Question: I am fairly new to ember.js and client side development in general.
My current setup looks sth like this:

This is NOT using a library like socket.io or so. (Protocol example below)
So in general, this is what i want to achieve. I have already written an Object which will return a Promise on requests. Since i need the login step in the beginning I wanted to create the object somewhere, and on creating, log in automatically.
Now my questions:
- - -
Sample Login request:
Request:
'''
{
"type": "request",
"subtype": "apilogin",
"id": 1234,
"data": {
"username": "<string|null>",
"password": "<string|null>",
"token": "<string|null>"
}
}
'''
Answer:
'''
{
"type": "answer",
"subtype": "apilogin",
"id": 1234,
"error": 0,
"errormessage": "",
"data": {
"token": "<string>"
}
}
'''
The token is just another way to login which is valid up to 15 minutes after the socket closes. (To reconnect after network errors or similar).
Since i have never really done something like this I'm kinda having problems as where to put stuff in the framework and how to access them.
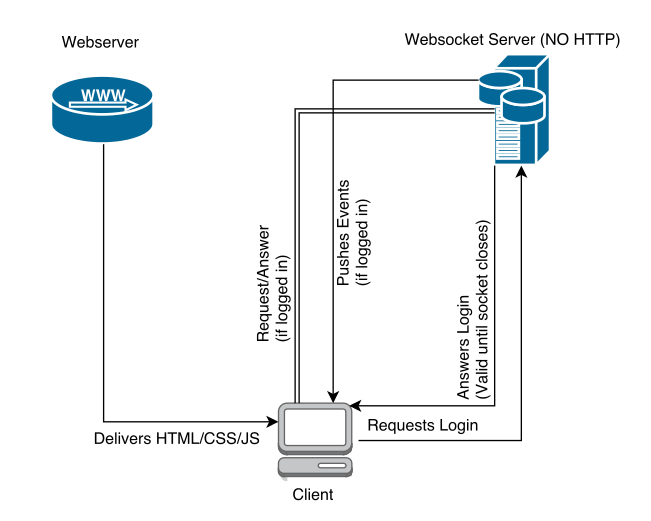
Answer: I think this scenario is a perfect candidate for <URL>. To answer your questions separately:
> Where to define the Class in the ember framework?
Anywhere is fine. If you're using Ember CLI you probably want to put it in the 'services' directory.
> Where to create/store the object after creation (needs to be singleton since the login is only valid while the socket is open)?
The Ember container will create the instance for you. By default, all items looked up from the container are singletons, so you shouldn't have to worry about this.
> How to access the Object, when i need to send requests.
You should inject the service into the classes you need. To take from the guide I linked to, this will inject the service into a single class:
'''
Ember.Component.extend({
// Make sure you name your object SocketService
socket: Ember.inject.service()
});
'''
Or, to inject it into all classes of a type (for instance, to inject it into all routes), use an initializer:
'''
application.inject('route', 'socket', 'service:socket');
'''